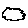
Label: cloud